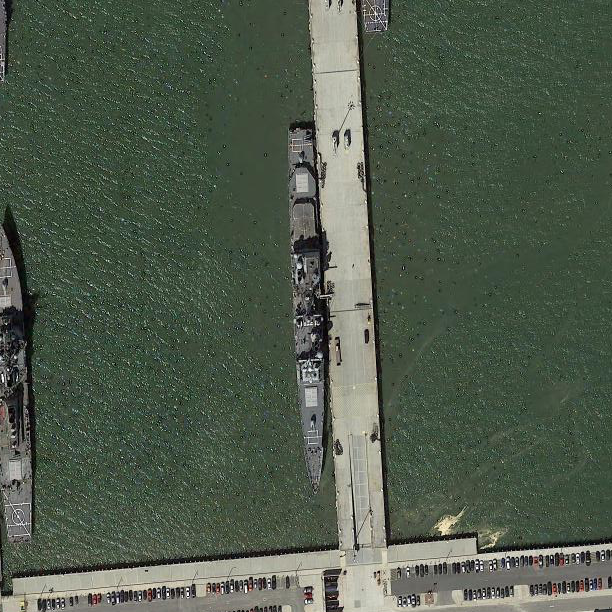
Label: cruiser